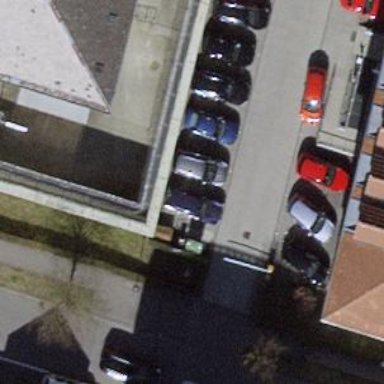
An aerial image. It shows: Surveillance system is in place.